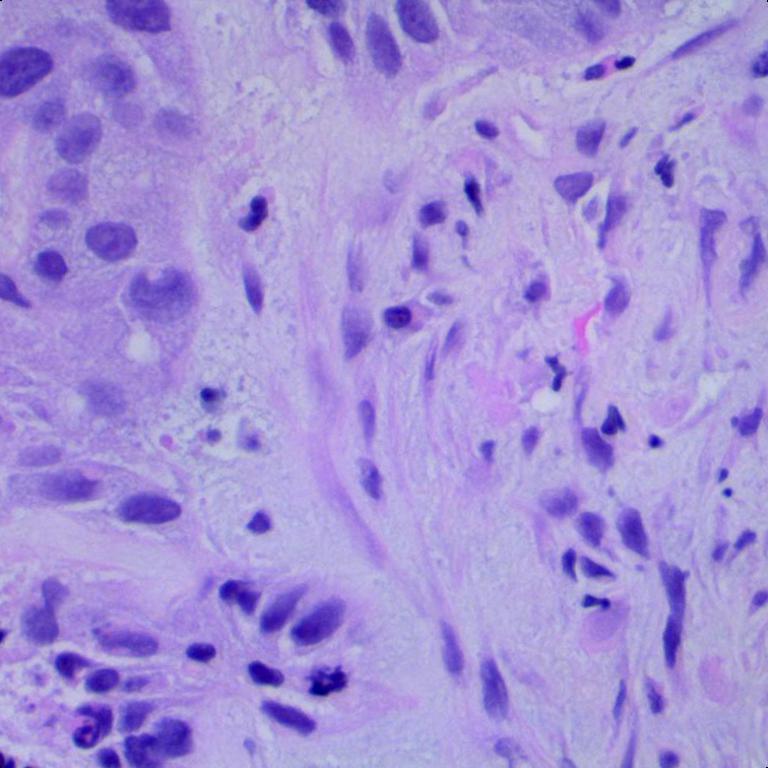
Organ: lung
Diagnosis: squamous carcinomas